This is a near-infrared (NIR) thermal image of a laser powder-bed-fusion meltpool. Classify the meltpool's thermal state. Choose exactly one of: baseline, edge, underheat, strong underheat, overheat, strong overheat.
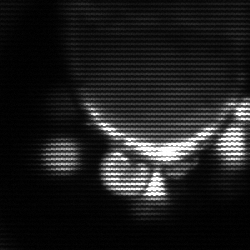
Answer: baseline